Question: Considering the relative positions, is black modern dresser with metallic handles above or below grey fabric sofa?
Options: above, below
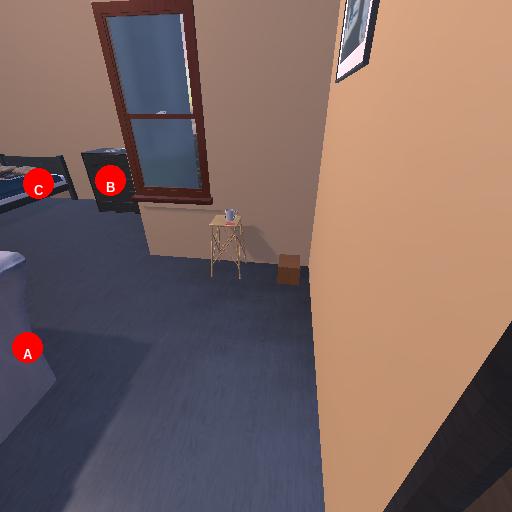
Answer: above